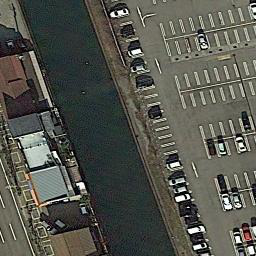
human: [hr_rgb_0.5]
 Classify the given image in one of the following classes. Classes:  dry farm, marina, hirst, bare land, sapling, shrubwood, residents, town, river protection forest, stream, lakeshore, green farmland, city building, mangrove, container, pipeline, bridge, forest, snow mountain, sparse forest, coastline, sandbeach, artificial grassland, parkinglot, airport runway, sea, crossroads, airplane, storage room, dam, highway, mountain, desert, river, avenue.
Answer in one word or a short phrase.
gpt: river